Question: I'm working on my website and I can't seem to figure out why it's doing what it is doing. The issue is that the text in the content area is stretching beyond the wrapper. I'm sure it's a very simple mistake that I'm overlooking and I'm hoping some fresh eyes can spot my mistake. I highlighted in the image where it overflows. Thanks! Garrett
Site: <URL>
Here's a screenshot:

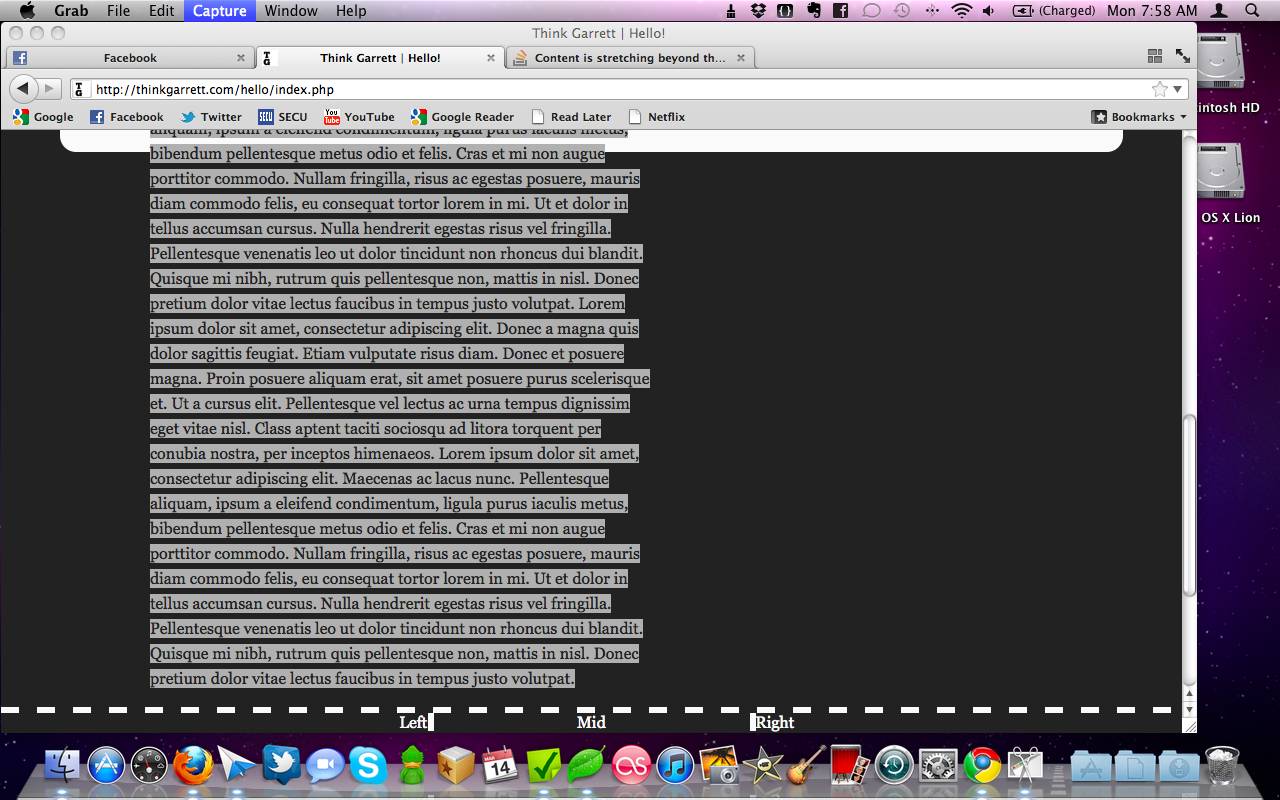
Answer: Somehow you are not clearing the div floats. This will solve your issue for cross browsers.
Update CSS:
'''
div#wrapper {
overflow:hidden;
}
'''